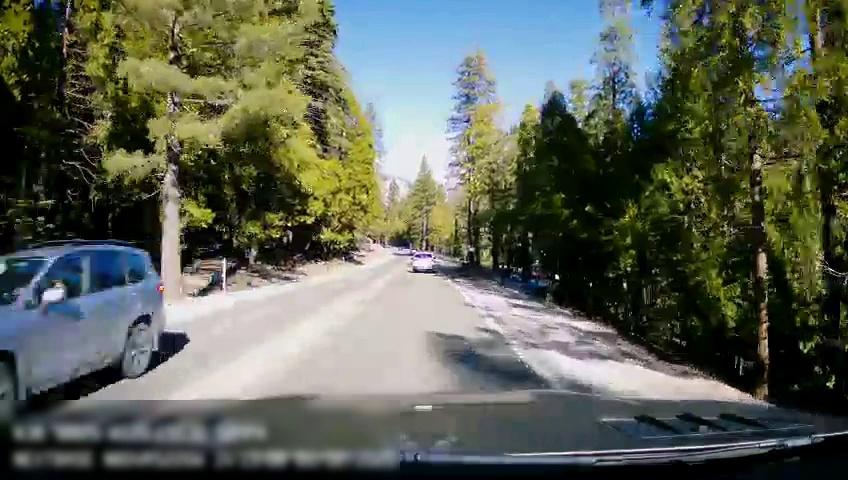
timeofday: Day
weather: Sunny
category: Drivable Space
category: Vehicles | SUV
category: Vehicles | SUV
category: Lanes | Current Lane